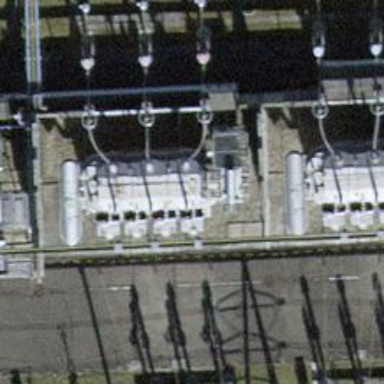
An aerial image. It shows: Transformer is shown.